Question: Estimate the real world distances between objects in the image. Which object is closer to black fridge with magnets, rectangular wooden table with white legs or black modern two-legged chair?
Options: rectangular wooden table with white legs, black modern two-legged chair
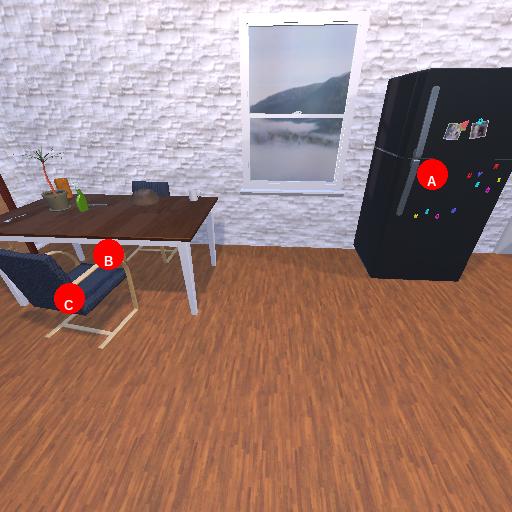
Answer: rectangular wooden table with white legs